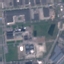
Land use / land cover class: Industrial